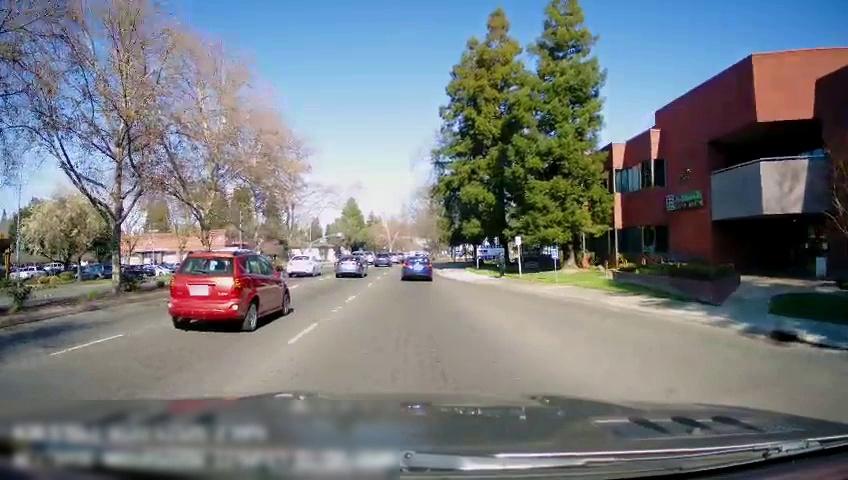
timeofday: Day
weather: Sunny
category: Drivable Space
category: Vehicles | Car
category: Vehicles | Car
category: Vehicles | Car
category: Vehicles | Car
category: Vehicles | Car
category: Vehicles | Car
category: Pedestrians
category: Lanes | Current Lane
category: Lanes | Alternate Lane